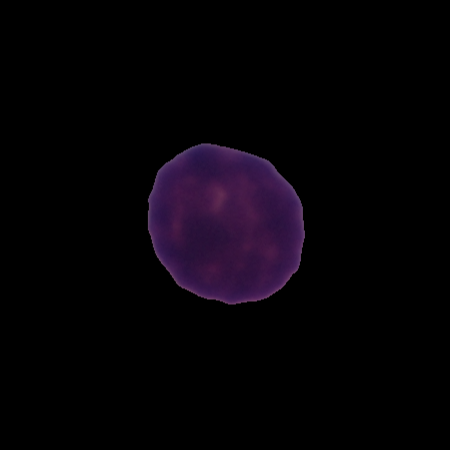
Label: healthy